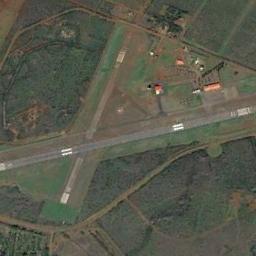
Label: airport